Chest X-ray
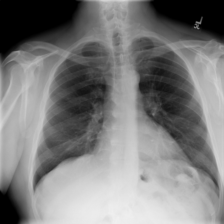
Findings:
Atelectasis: negative
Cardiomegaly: negative
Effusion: negative
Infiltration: positive
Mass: negative
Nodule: negative
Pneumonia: negative
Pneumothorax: negative
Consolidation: negative
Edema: negative
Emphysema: negative
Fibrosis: negative
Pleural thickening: negative
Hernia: negative